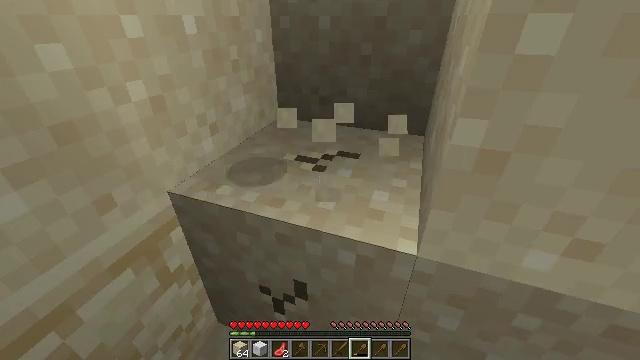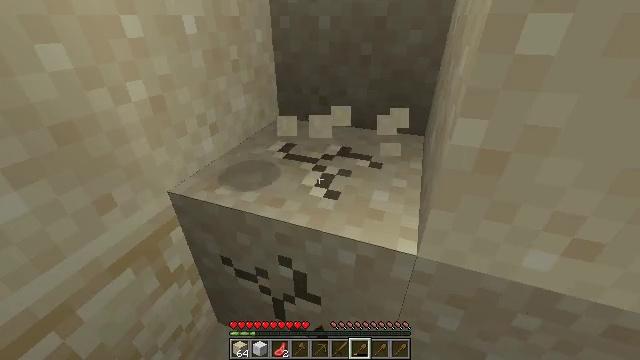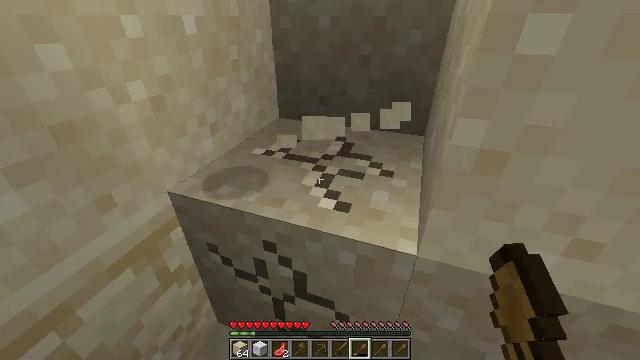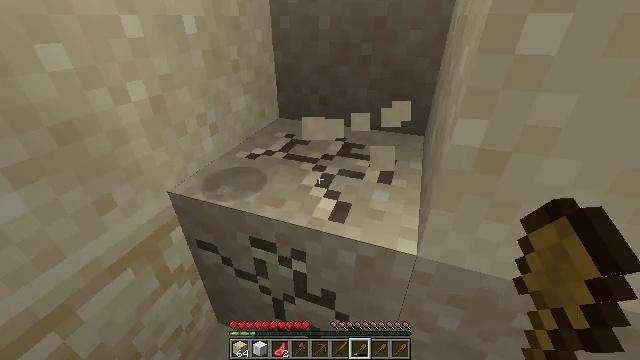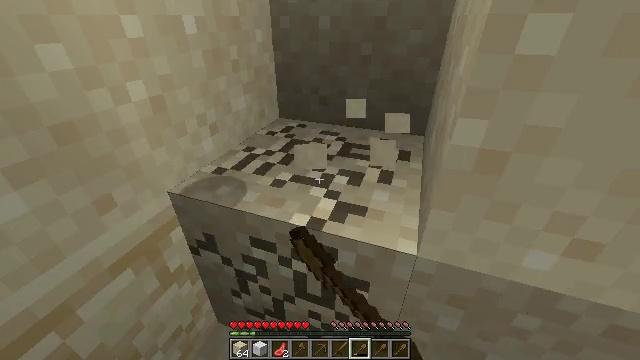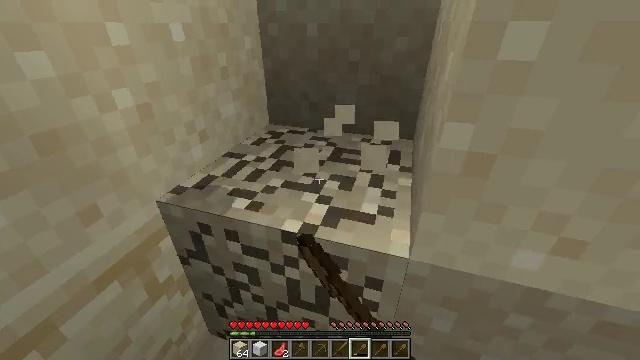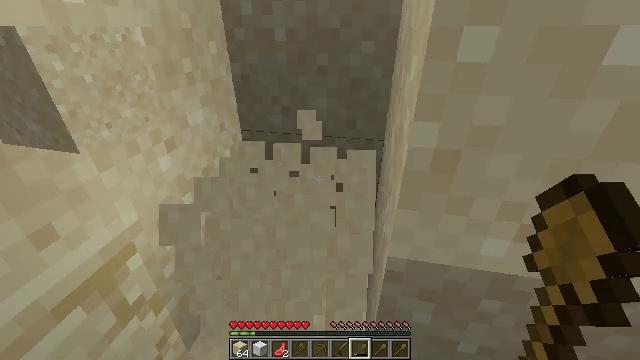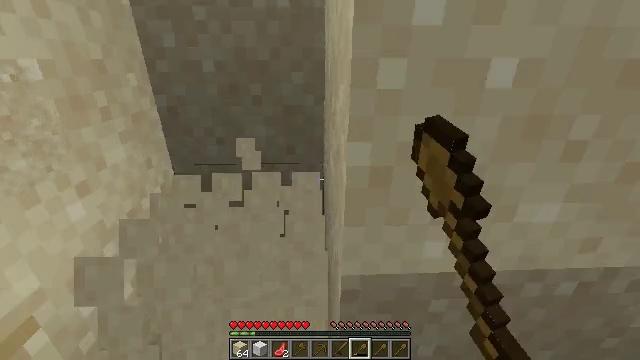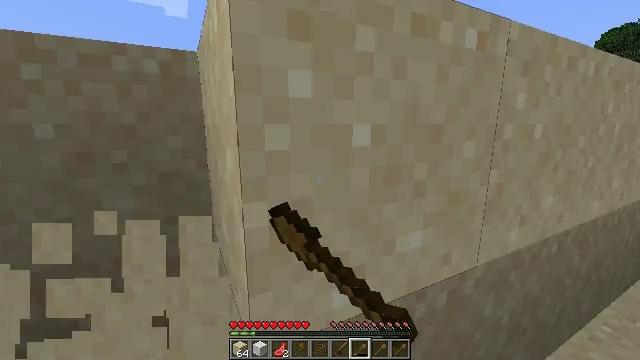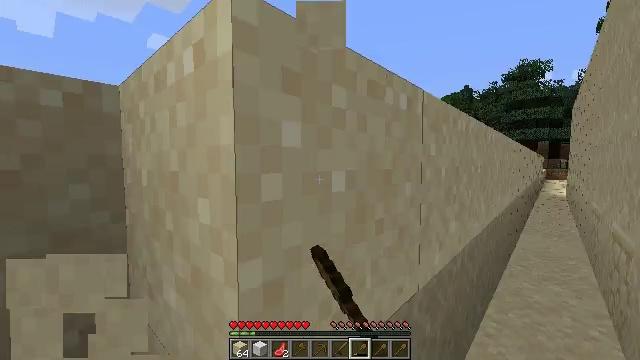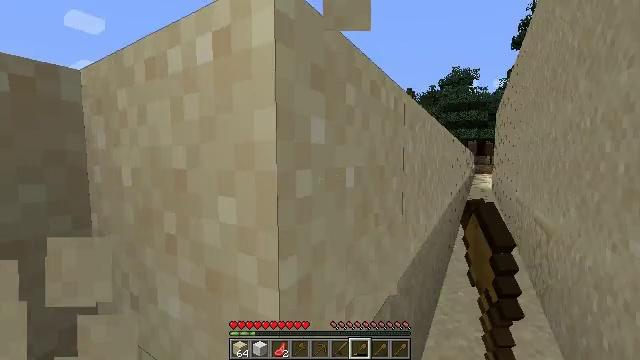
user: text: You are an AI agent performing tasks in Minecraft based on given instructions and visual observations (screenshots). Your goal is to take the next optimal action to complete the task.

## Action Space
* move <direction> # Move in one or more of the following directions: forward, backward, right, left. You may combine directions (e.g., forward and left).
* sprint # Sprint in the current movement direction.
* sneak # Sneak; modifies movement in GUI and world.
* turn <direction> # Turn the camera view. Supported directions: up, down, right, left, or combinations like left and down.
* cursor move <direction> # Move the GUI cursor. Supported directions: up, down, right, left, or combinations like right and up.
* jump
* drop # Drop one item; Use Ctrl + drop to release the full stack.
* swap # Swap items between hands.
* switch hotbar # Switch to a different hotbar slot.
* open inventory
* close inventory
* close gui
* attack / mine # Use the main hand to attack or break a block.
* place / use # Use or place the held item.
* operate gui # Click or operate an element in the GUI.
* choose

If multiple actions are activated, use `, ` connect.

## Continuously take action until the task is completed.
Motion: motion action
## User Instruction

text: Break the sand block.
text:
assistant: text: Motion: attack / mine
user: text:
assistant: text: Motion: attack / mine
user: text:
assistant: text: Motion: attack / mine
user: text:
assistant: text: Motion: attack / mine
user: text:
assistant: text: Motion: turn right and up, attack / mine
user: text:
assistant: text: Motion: turn right, attack / mine
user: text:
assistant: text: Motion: turn right and up, attack / mine
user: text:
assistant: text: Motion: move left, turn right and up, attack / mine
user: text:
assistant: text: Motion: move left, turn right and up, attack / mine
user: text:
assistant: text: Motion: move left, turn right, attack / mine
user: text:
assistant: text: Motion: attack / mine